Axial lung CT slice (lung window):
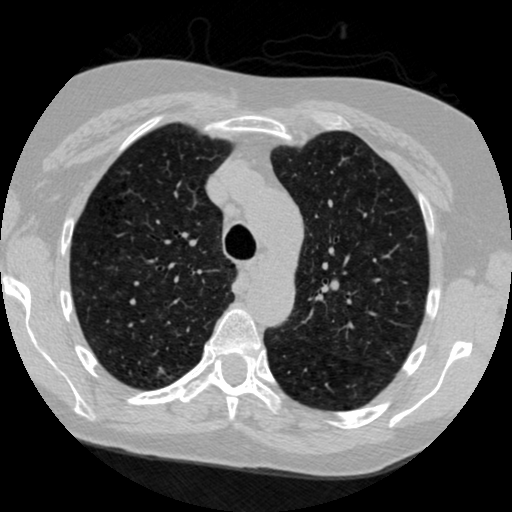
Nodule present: no